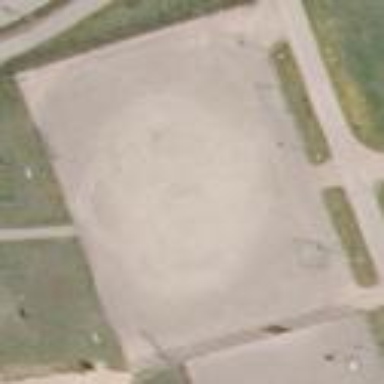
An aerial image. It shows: Multi-sport pitch with fine gravel surface for leisure land activities.